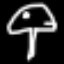
Label: mushroom